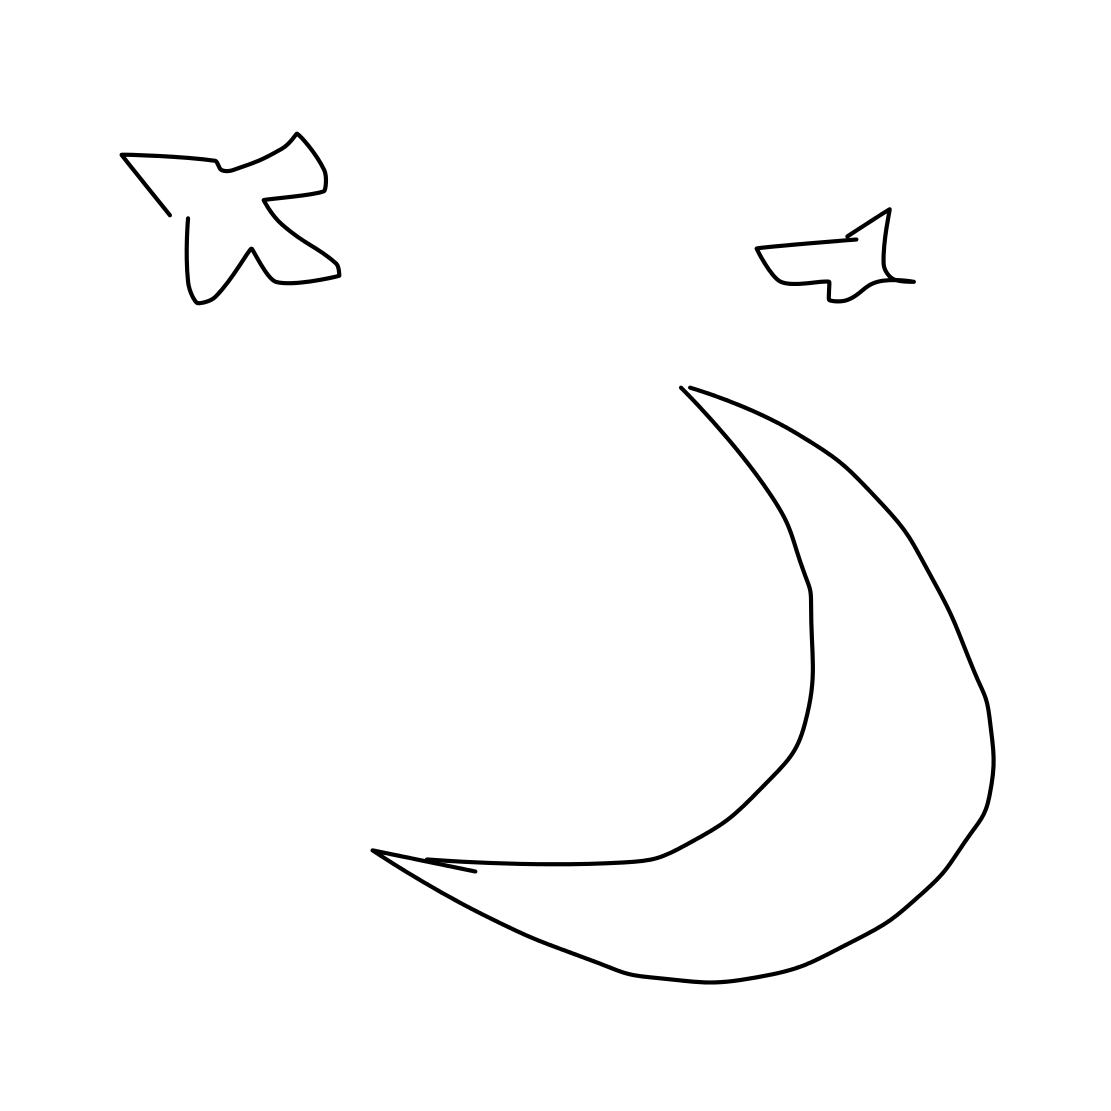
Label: moon